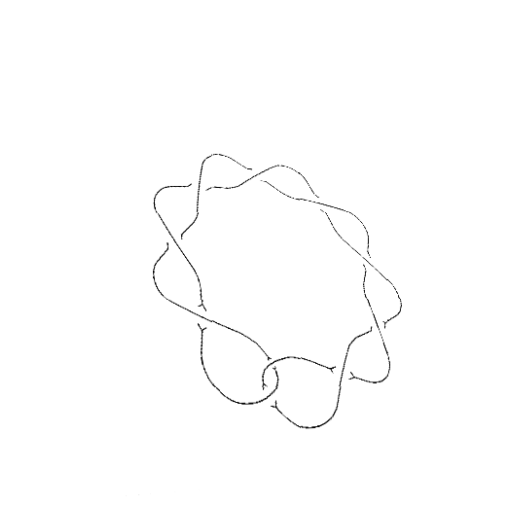
Crossing number: 10